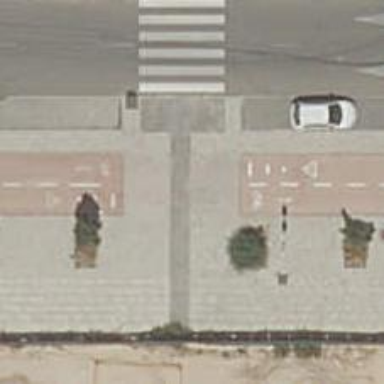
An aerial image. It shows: Cycleway.